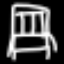
Label: chair